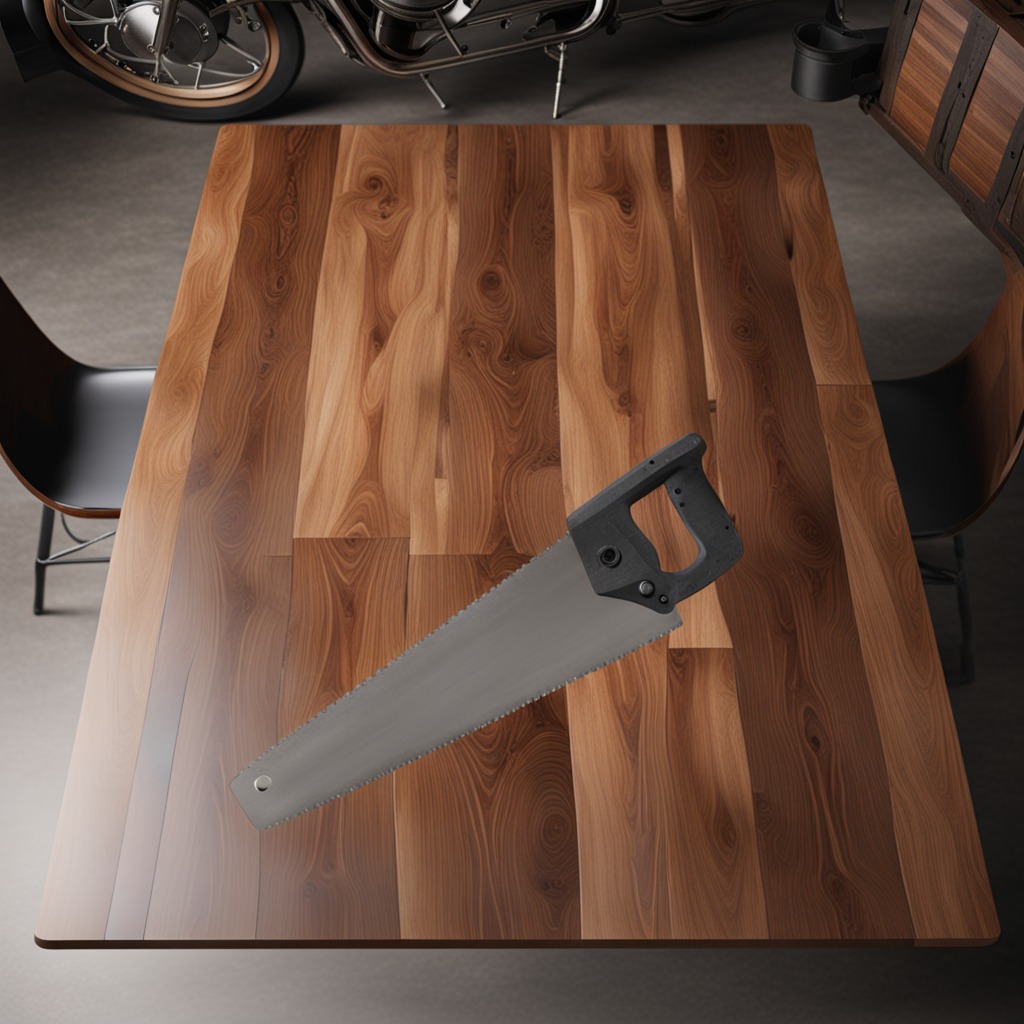
A metal saw is lying on a wooden table in a vintage motorcycle garage.